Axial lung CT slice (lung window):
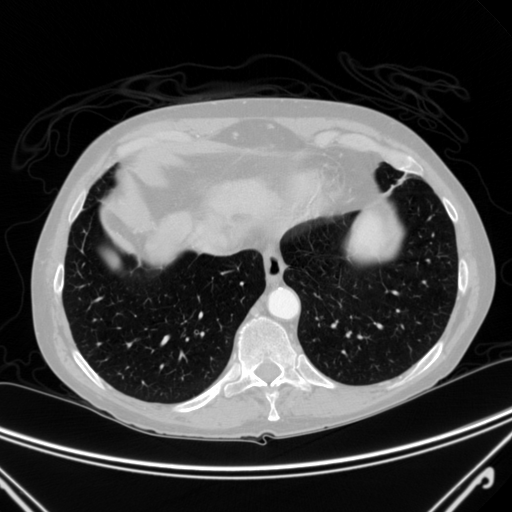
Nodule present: no